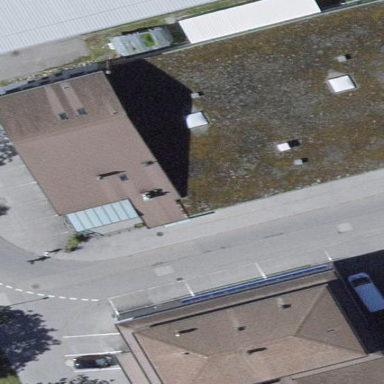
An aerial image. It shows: Industrial building.